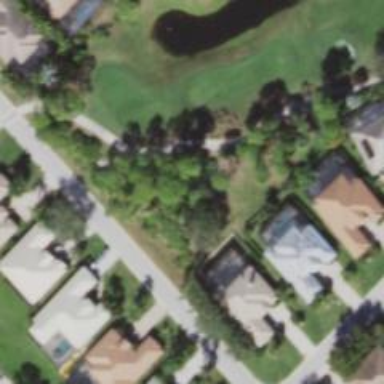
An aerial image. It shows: Service road designated as golf cart path.